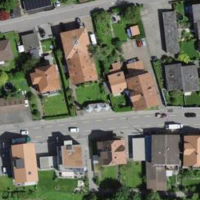
EUNIS habitat code: 54
Species observed at this site:
Erithacus rubecula